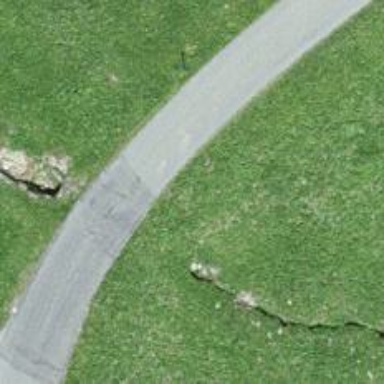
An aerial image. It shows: Culvert tunnel.